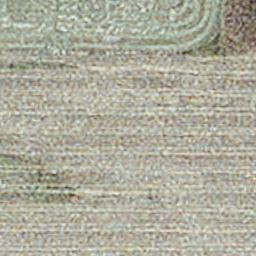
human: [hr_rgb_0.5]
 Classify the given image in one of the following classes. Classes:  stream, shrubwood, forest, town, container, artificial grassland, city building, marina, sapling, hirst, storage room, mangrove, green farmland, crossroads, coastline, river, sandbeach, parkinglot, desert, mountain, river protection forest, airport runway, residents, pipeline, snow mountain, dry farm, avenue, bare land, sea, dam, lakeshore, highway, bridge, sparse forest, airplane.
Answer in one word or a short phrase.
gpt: dry farm